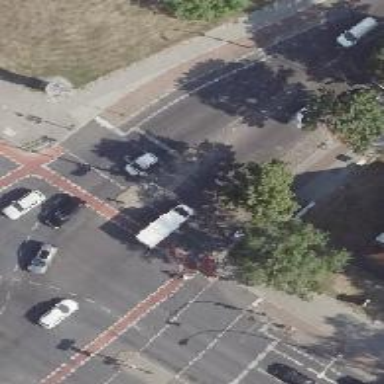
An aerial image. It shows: Footway located on traffic island.